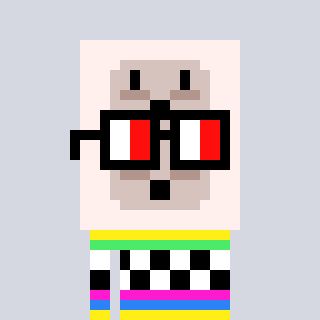
a pixel art character with square glasses with black frames and red eyes, a outlet-shaped head and a bege-colored body on a cool background